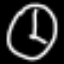
Label: clock